Question: In continuing to research a solution for this question on ServerFault:
<URL>
I discovered an interesting and somewhat disturbing thing: I have seem three different versions of Python on my machine (four if you count the "official" version which doesn't appear to have a DLL with it....). Here's shot from my file search tool:

More Info:
- - - -
I suspect that this is the source of the my problem from the question above, but I thought I'd ask here, as this is particular issue is a Python deal.
I tried to replace both DLLs with each other, but when I use the one that comes with Mercurial, then TortoiseHg stops working.
It seems to me that "there should only be one" Python on my machine. How do I achieve that?
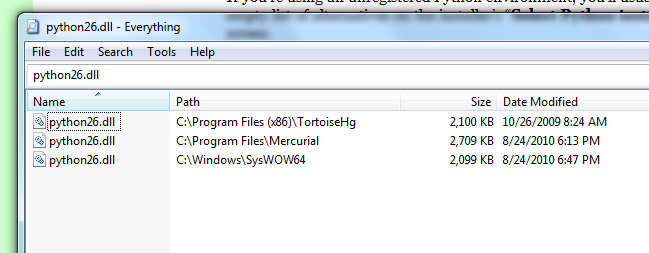
Answer: Side note: The Python installation in "C:\Python26" installs its DLL to the Windows directory, in your case "C:\Windows\SysWOW64".
Answering your serverfault question: As you installed Mercurial as standalone version, you'll have to place any packages that are accessed by hooks into Mercurial's library folder (if it has one, could also be "library.zip").
I would recommend you to uninstall the Mercurial standalone version and instead install Mercurial with 'pip'. This makes updates easier and you can use your normal "site-packages" directory for both normal Python libraries and hg hooks.